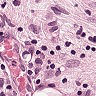
Metastatic tissue present: yes